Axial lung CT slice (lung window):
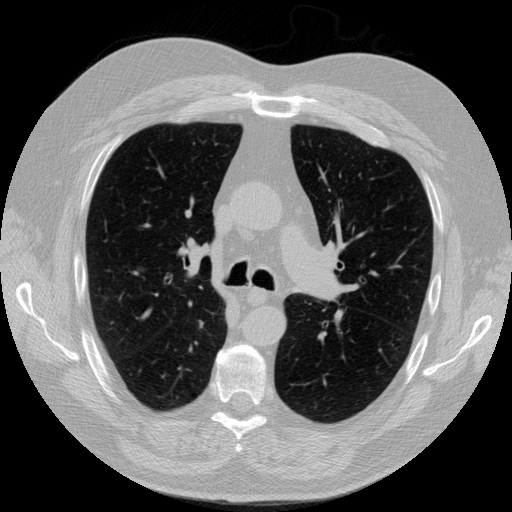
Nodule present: no